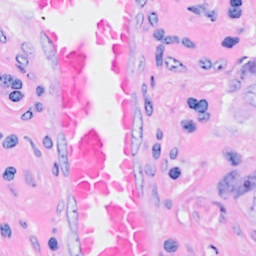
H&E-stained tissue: Breast